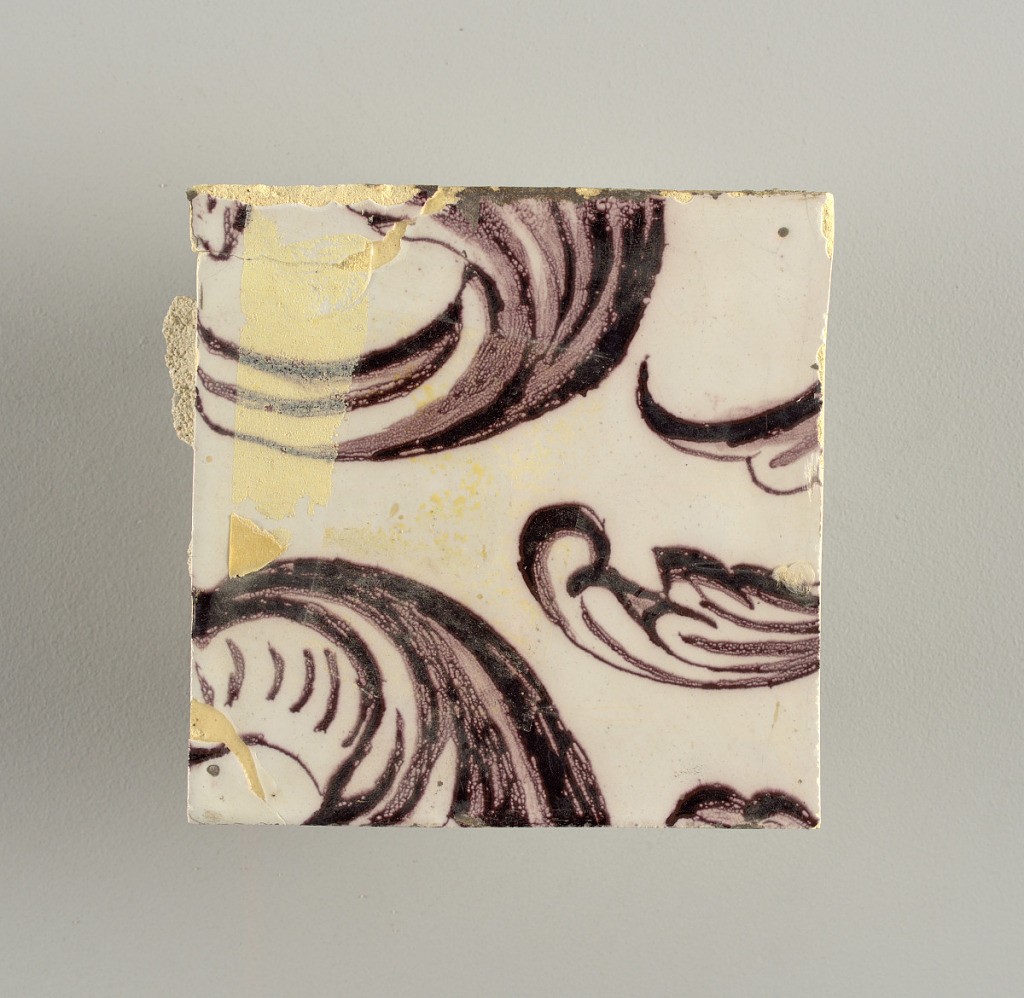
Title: Tile wall facing
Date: ca. 1725
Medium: Tin-glazed earthenware, underglaze
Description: Horizontal rectangle.  Thirty tiles wide and twenty-three tiles high with opening for fireplace eleven tiles wide and ten high.  Foliage arabesques disposed about three vertical axes from which are emphazised by urns at center and right, and at left by the figure of a standing woman carrying an infant on her arm and accompanied by two children.